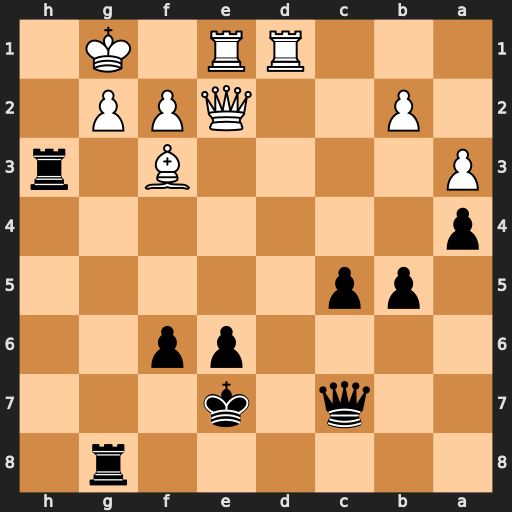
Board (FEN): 6r1/2q1k3/4pp2/1pp5/p7/P4B1r/1P2QPP1/3RR1K1
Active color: b
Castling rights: -
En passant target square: -
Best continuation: Qh2+ Kf1 Qh1#